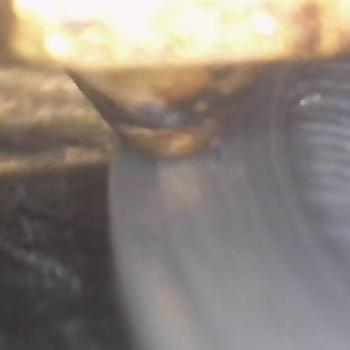
Flow rate: 42%